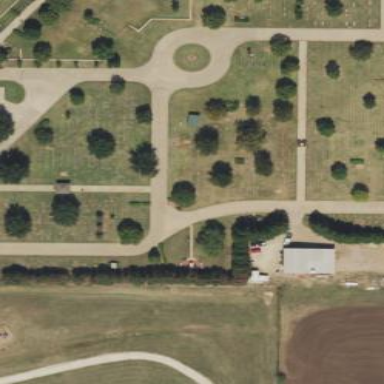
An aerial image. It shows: Cemetery.